Question: I have a 'tableView' assigned to my 'ShopViewController' this controller called the 'ShopCellClass' to draw programmatically each row of the 'tableView'. The ShopCellClass called my shopClass to know how many item sell.
The problem is in my shopClass I have a UIColor to assign in the background of the cell but the last cell don't have the right color.
I show you the code of my 3 files:
'ShopViewController' :
'''
class ShopViewController: UIViewController, UITableViewDataSource, UITableViewDelegate {
@IBOutlet var tableView: UITableView!
override func viewDidLoad() {
super.viewDidLoad()
tableView.register(ShopCellClass.self, forCellReuseIdentifier: "CellShop")
tableView.rowHeight = 155
}
func tableView(_ tableView: UITableView, numberOfRowsInSection section: Int) -> Int {
return shop.data.count
}
func tableView(_ tableView: UITableView, cellForRowAt indexPath: IndexPath) -> UITableViewCell {
let cell = tableView.dequeueReusableCell(withIdentifier:"CellShop") as! ShopCellClass
cell.drawTheCard(index: indexPath.row)
return cell
}
}
'''
'ShopCellClass' :
'''
class ShopCellClass : UITableViewCell {
var widthOfCard : CGFloat = 0
var heightOfCard : CGFloat = 0
var cardIsDraw : Bool = false
let cardView = UIView()
override init(style: UITableViewCell.CellStyle, reuseIdentifier: String?) {
super.init(style: style, reuseIdentifier: reuseIdentifier)
self.contentView.addSubview(cardView)
widthOfCard = UIScreen.main.bounds.size.width
heightOfCard = 155
}
required init?(coder aDecoder: NSCoder) {
fatalError("init(coder:) has not been implemented")
}
func drawTheCard(index : Int){
if(cardIsDraw == false){
drawCard(index: index)
cardIsDraw = true
}
}
private func drawCard(index: Int){
cardView.frame = CGRect(x : 0, y : 0, width : widthOfCard, height : heightOfCard)
cardView.backgroundColor = shop.data[index].color
}
}
'''
and 'ShopClass' :
'''
class ShopClass {
var data: [(id : Int, name : String, price : Double, color : UIColor)] = []
init(){
self.loadShopData()
}
func loadShopData(){
data.append((id : 1, name : "Pack 1", price : 4.99, color : UIColor(rgb: 0xE08B37)))
data.append((id : 2, name : "Pack 2", price : 9.99, color : UIColor(rgb: 0xAFAFAF)))
data.append((id : 3, name : "Pack 3", price : 15.99, color : UIColor(rgb: 0xF3CD00)))
data.append((id : 4, name : "Pack 4", price : 19.99, color : UIColor(rgb: 0xF20000)))
data.append((id : 5, name : "Pack 5", price : 24.99, color : UIColor(rgb: 0x000000)))
}
}
let shop = ShopClass()
'''
the render :

The last color is brown but normally black.
Where did I go wrong?
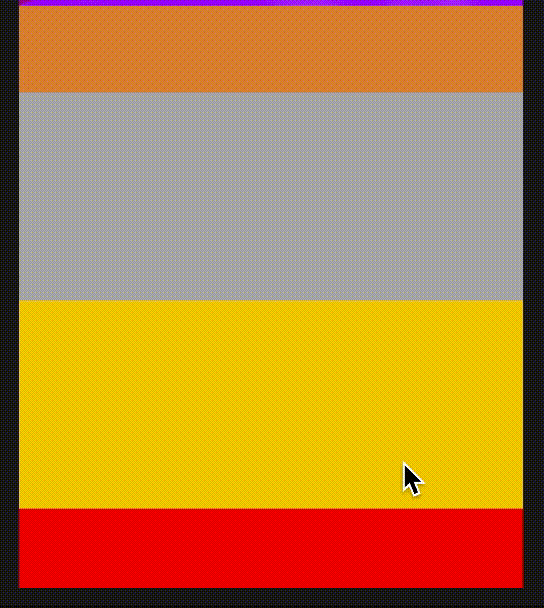
Answer: Quick answer - remove this check from your code:
'if(cardIsDraw == false){'
Longer answer with explanation:
You assumed that there will be 'ShopCellClass' class created for each row which is completely wrong.
'UITableView' is optimizing drawing by creating only as many Cell classes as absolutely necessary (usually as many as rows visible at once on screen).
When you start scrolling instances that dissapear from the screen (they are moved outside of visible area) are being reused and same instances are used to display new one.
That's why you see new cell being brown - because it's reusing instance of first row - and due to your check for 'if(cardIsDraw == false){' the code for changing color is not executed.
It's easy to fix in your case - but it's really important to understand that mechanics as lot's of people are getting caught by this keeping also some important parts of their data model in those cells.
You can read more about it here:
<URL>
and here:
<URL>